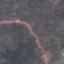
Land use / land cover class: HerbaceousVegetation